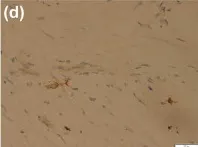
CD117.
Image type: medical_photograph (skin_photograph)